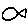
Label: fish